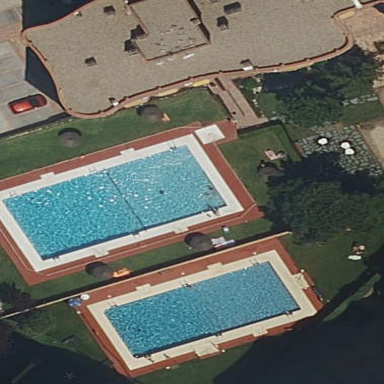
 perfect for swimming and other water activities."